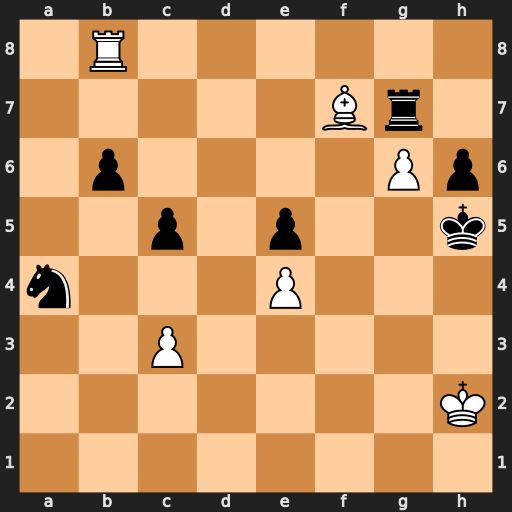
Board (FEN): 1R6/5Br1/1p4Pp/2p1p2k/n3P3/2P5/7K/8
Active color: w
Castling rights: -
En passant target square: -
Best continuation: Rg8 Rxg8 g7+ Kg5 Bxg8 Kg6 Bb3 Kxg7 Bxa4